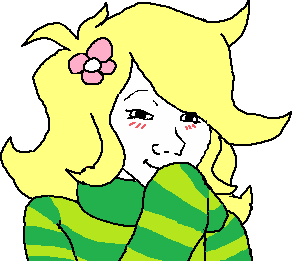
Label: 5_Bloomer